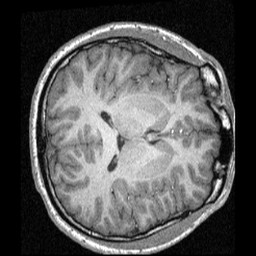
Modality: T1w
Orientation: axial